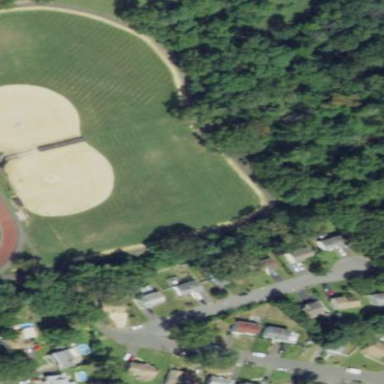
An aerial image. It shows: Baseball pitch for leisure land activities.